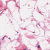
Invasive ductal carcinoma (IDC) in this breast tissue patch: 0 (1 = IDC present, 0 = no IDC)